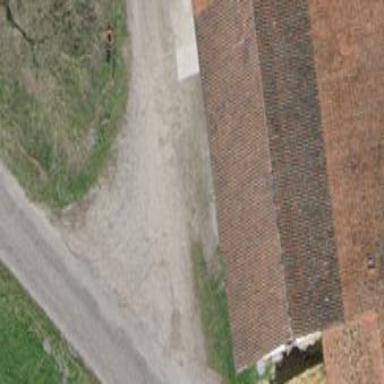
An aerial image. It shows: Gabled roof on farm auxiliary building.